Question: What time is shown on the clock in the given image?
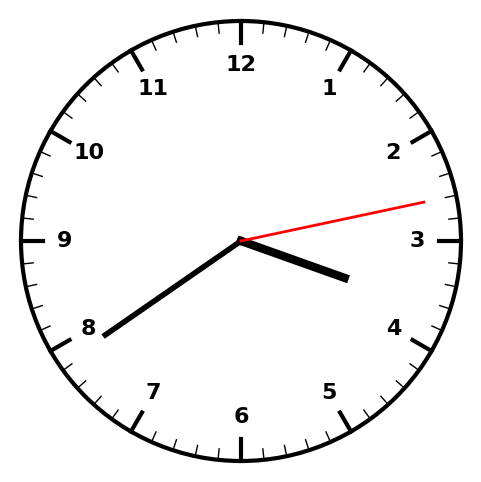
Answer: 03:39:13